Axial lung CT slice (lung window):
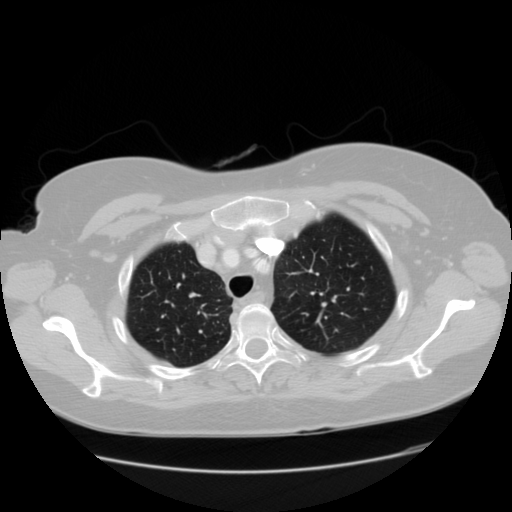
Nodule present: no